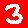
Digit: 3